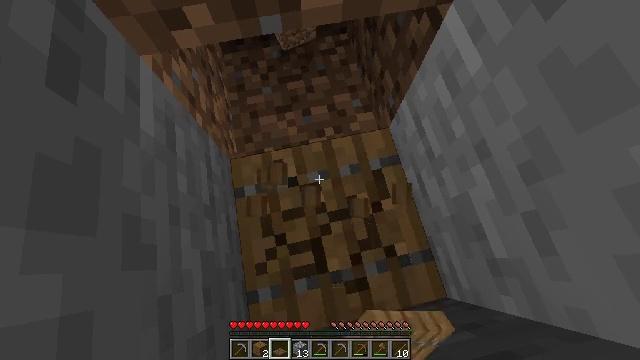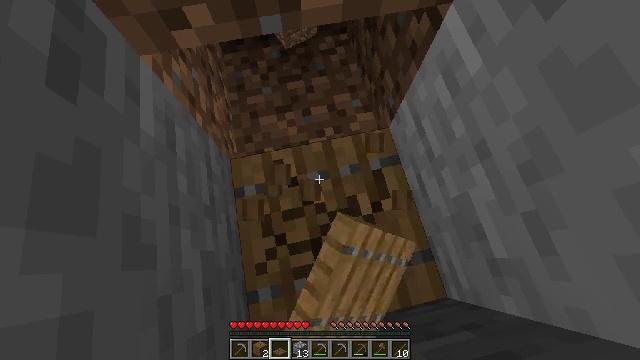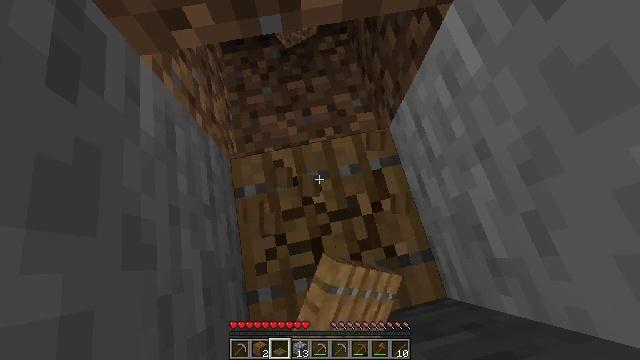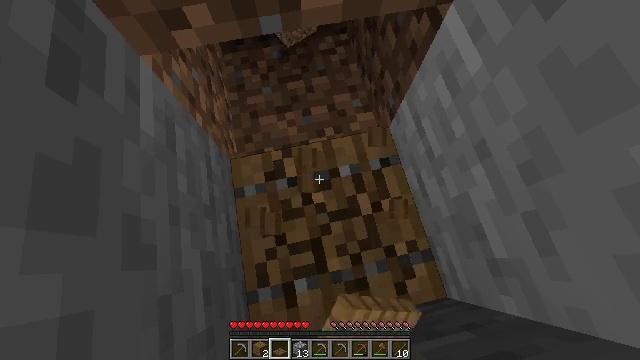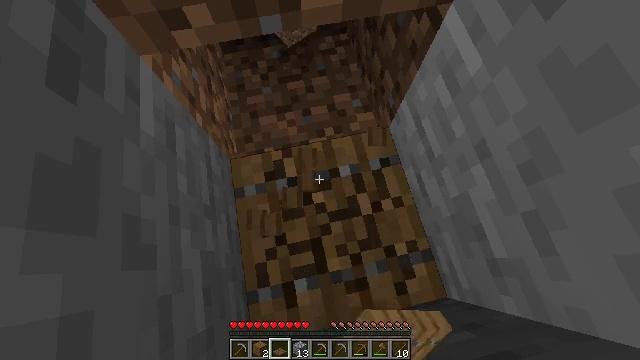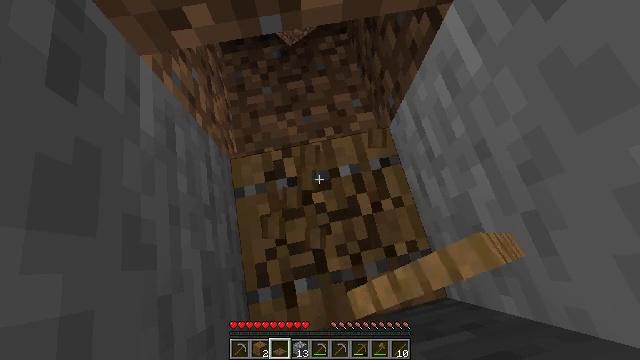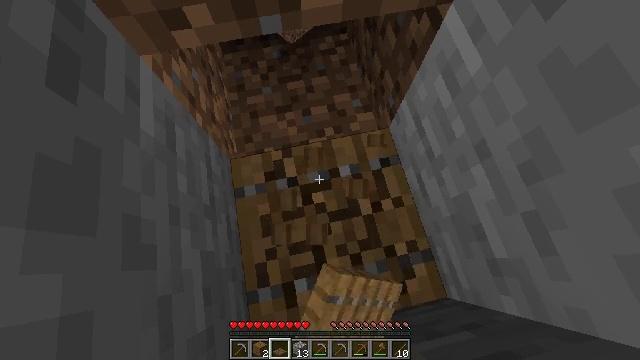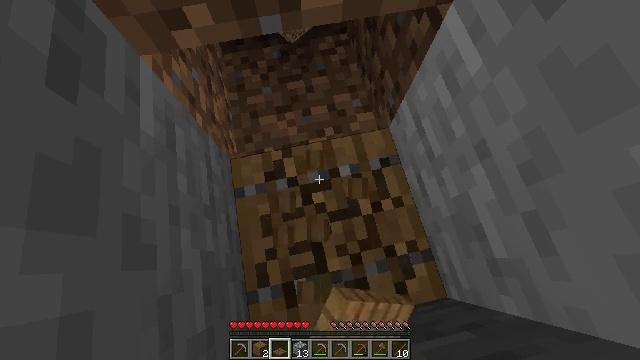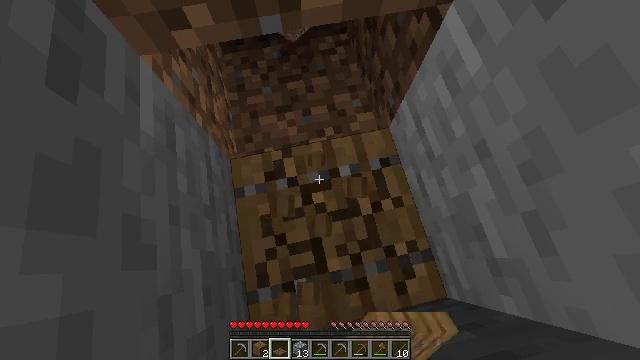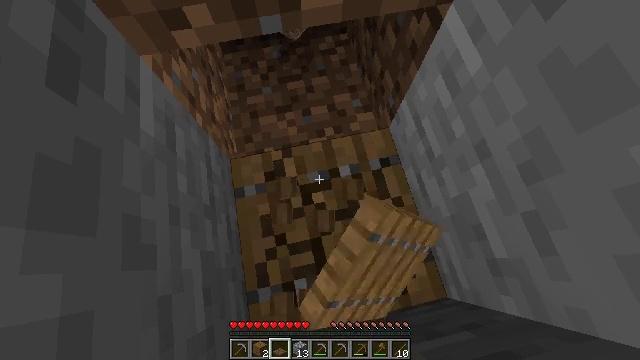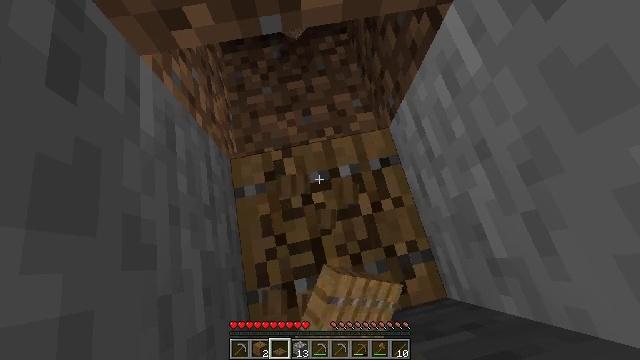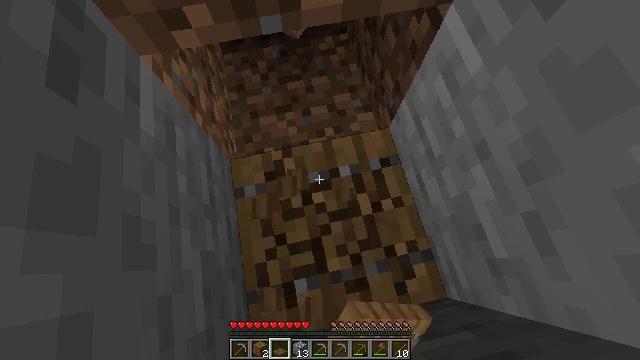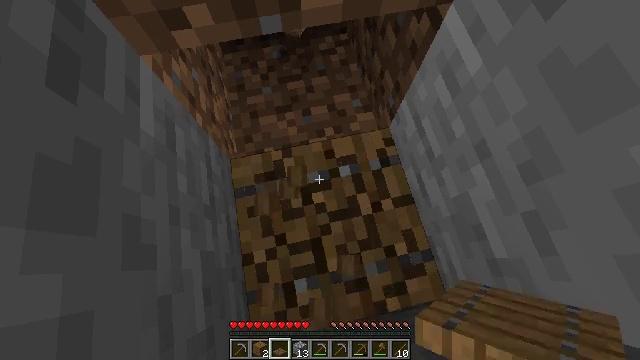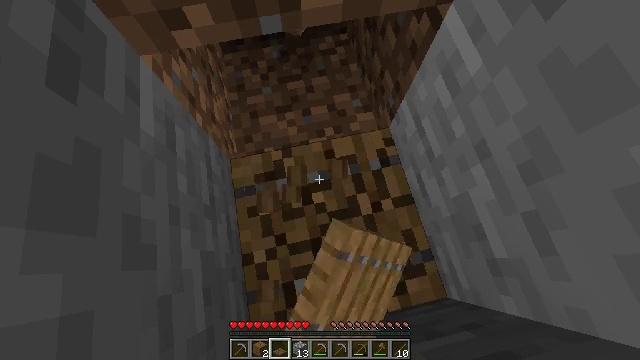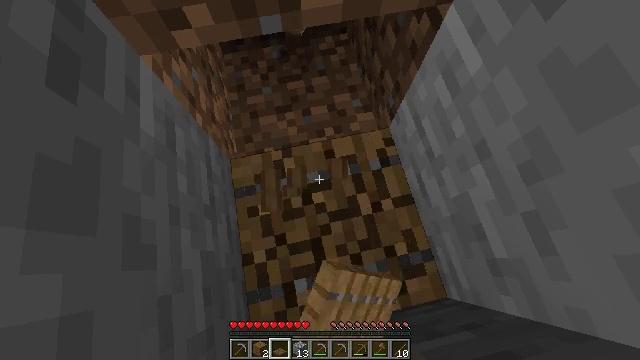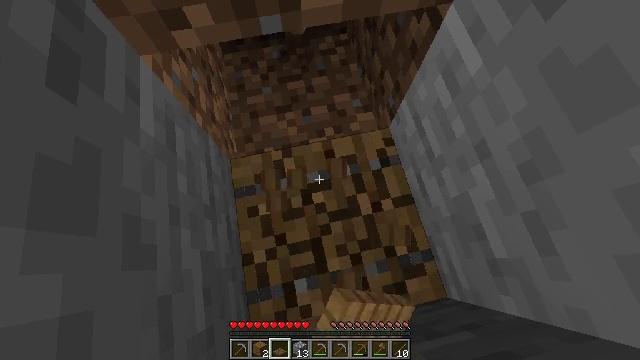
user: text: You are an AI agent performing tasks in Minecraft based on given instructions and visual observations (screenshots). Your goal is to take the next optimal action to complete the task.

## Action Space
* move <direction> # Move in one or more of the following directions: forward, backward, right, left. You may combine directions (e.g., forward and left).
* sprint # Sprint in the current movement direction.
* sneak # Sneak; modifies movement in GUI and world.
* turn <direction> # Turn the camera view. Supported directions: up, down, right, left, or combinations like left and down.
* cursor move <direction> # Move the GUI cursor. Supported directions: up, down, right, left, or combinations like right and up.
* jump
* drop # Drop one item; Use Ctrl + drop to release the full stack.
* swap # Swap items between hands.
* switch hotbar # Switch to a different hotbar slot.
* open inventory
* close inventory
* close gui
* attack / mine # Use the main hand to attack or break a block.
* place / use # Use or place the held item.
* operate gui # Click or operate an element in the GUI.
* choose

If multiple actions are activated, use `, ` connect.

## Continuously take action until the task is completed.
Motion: motion action
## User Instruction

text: Attack the spruce trapdoor to gather it.
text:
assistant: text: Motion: attack / mine
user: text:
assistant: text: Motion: attack / mine
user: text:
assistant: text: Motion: attack / mine
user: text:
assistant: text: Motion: attack / mine
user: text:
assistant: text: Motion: attack / mine
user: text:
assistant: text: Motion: attack / mine
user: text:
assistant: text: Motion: attack / mine
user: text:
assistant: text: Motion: attack / mine
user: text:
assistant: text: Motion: attack / mine
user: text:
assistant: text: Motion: attack / mine
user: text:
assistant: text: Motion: attack / mine
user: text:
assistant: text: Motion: attack / mine
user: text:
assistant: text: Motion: attack / mine
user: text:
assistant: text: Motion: attack / mine
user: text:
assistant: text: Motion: attack / mine
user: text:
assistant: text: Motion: attack / mine
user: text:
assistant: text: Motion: attack / mine
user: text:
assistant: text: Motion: attack / mine
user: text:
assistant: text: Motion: attack / mine
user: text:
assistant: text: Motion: attack / mine
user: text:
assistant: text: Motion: attack / mine
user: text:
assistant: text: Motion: attack / mine
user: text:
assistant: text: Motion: attack / mine
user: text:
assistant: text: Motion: attack / mine
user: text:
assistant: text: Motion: attack / mine
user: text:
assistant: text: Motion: attack / mine
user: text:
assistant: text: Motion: attack / mine